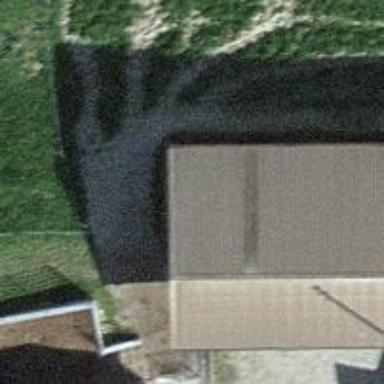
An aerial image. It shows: Shed.